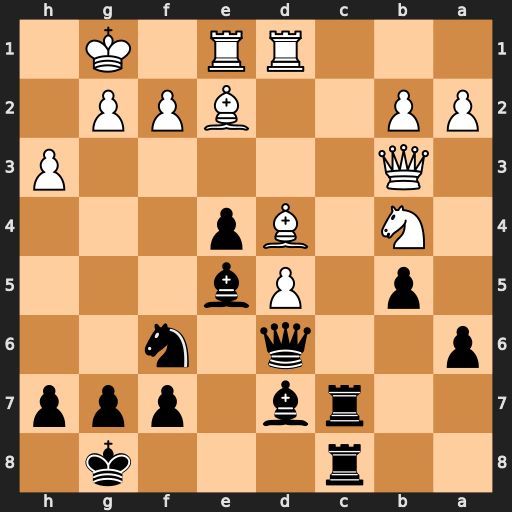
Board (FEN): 2r3k1/2rb1ppp/p2q1n2/1p1Pb3/1N1Bp3/1Q5P/PP2BPP1/3RR1K1
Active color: b
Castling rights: -
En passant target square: -
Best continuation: Bxd4 Rxd4 a5